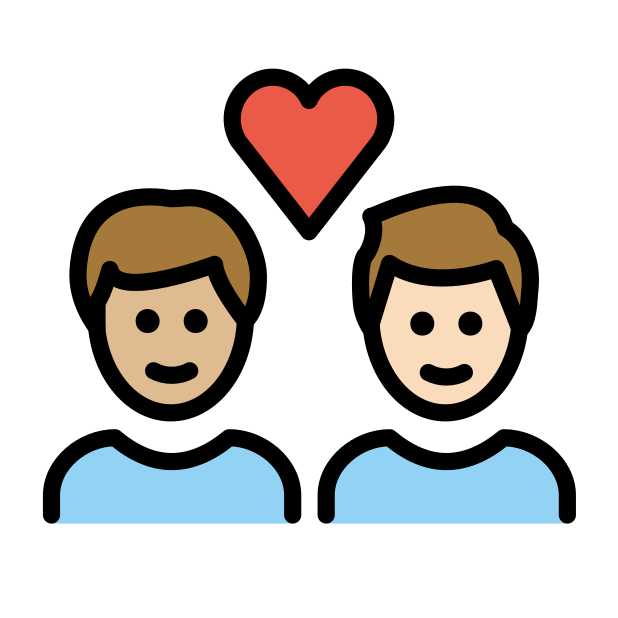
couple with heart: man, man, medium-light skin tone, light skin tone